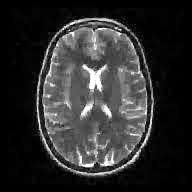
Label: notumor